Question: I want to use like this

I'm making a bulltein board like the image.
I can show image in detail page. But i can't show image bulletin board list(index page).
How do I add images to the bulletin board list?
'''
class NewBornProduct(models.Model):
type = models.ForeignKey(Type,on_delete=models.PROTECT)
name = models.CharField(,max_length=30)
content = models.TextField()
author = models.ForeignKey(settings.AUTH_USER_MODEL, on_delete=models.CASCADE)
price = models.IntegerField(null=False)
class NewBornProductImage(models.Model):
product = models.ForeignKey(NewBornProduct,on_delete=models.CASCADE)
image = models.ImageField(upload_to="newborn/%Y/%m/%d")
def delete(self, using=None, keep_parents=False):
self.image.delete()
return models.Model.delete(self, using=using, keep_parents=keep_parents)
'''
'''
def newborn(request):
obj = NewBornProduct.objects.all()
return render(request,'toy/newborn.html',{'obj':obj})
'''
'''
{% for post in obj %}
<tr>
<th>{{post.id}}</th>
<th> i want to show image here!</th> <-------- Here!
<th>
<a href="{% url 'toy:newborndetail' post.id %}">{{post.name}}</a>
</th>
<th>{{post.price}}</th>
<th>{{post.amount}}</th>
<th>{{post.pub_date}}</th>
</tr>
{% endfor %}
'''
I do not know how to call the image because the other is fine
Do you have any ideas?
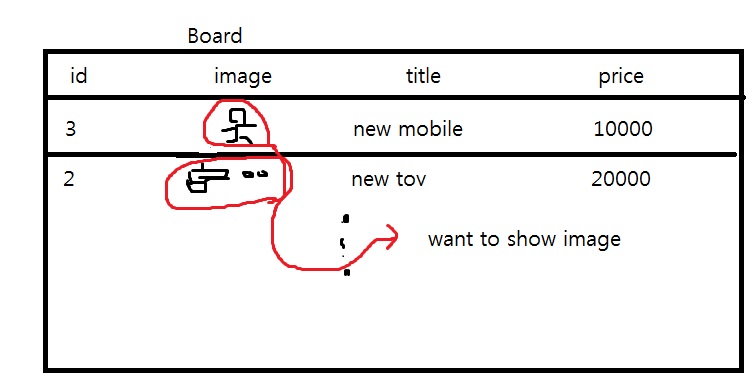
Answer: If what yoy want is "the first image if there's one":
'''
{% for post in obj %}
<tr>
<th>{{post.id}}</th>
<th>
{% with post.newbornproductimage_set.first as img %}
{% if img %}<img src="{{ img.image.url }}" />{% endif %}
{% endwith %}
</th>
<th>
<a href="{% url 'toy:newborndetail' post.id %}">{{post.name}}</a>
</th>
<th>{{post.price}}</th>
<th>{{post.amount}}</th>
<th>{{post.pub_date}}</th>
</tr>
{% endfor %}
'''
Also note that:
1/ your markup is wrong, you should be using 'td', not 'th' ('th' is a table header)
2/ naming your products queryset 'obj' and products instances 'post' is not going to help wrt/ readabilty/maintainability. You should rename 'obj' to 'products' (plural, denotes a collection) and 'post' to 'product'.